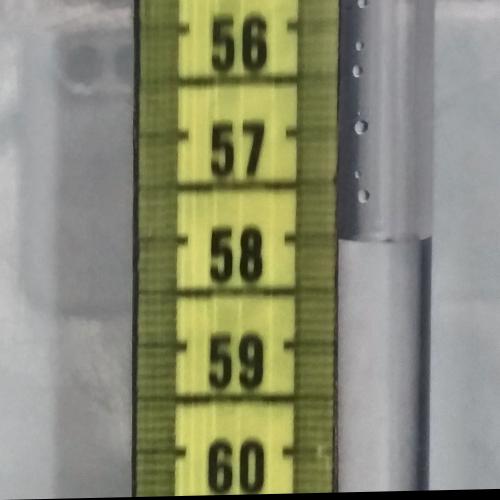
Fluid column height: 58.0 cm